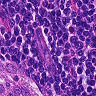
Metastatic tissue present: no